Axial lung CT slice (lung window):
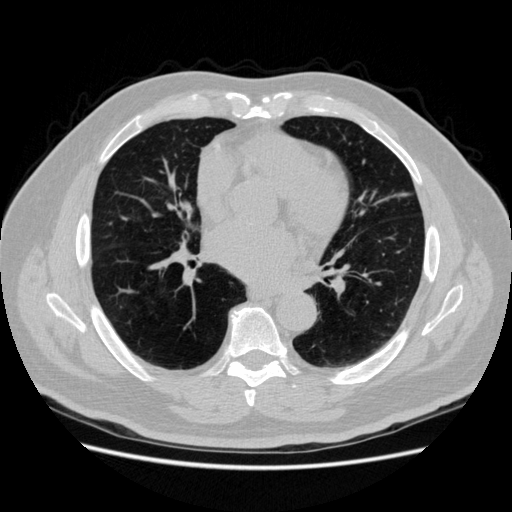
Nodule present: no